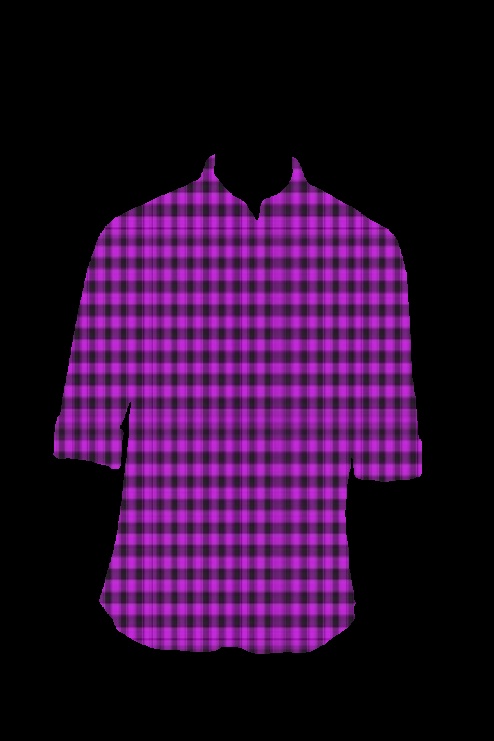
purple gingham tee